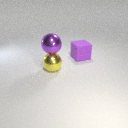
large purple metal sphere above large yellow metal sphere